Question: As you can see on the picture below and on JSFiddle <URL> I have some extra space in my text field of my form. It looks like for some reason it goes beyond the margin of the container. Any idea what the issue is?
Many thanks

HTML:
'''
<div id="contactwrapper">
<div class="block clear">
<div class="block-left">
<h1>Nous contacter</h1>
<div id="addressbox">
<h3>Centre de msd</h3>
<p> 546, avenue ffds dfdsfd</p>
<p> A-1234 fdfdfsf (Austria)</p>
<ul id="contact">
<li><i class="icon-phone-sign"></i> +352 691 123.456</li>
<li><i class="icon-envelope"></i><a href="#"> geyi@iyiyiy.com</a></li>
<li><i class="icon-map-marker"></i><a href="http://goo.gl/m2"> itineraire</a></li>
</ul>
</div> <!-- End DIV addressbox -->
</div> <!-- End DIV block-left -->
<div class="block-right"> <h1>Formulaire de contact</h1>
<!-- CONTACT FORM-->
<div class="contact-form">
<form id="contactfrm" method="post" class="clearfix">
<div class="clearfix">
<input id="name" name="name" placeholder="Nom" type="text" value="">
<input id="email" name="email" placeholder="Email" type="email" value="">
</div>
<textarea id="message" name="message" placeholder="Message et coordonnees"></textarea>
<input type="submit" value="Envoyer" name="submit">
<p class="success" style="display:none">Merci pour votre message!<br> Nous vous repondrons tres rapidement.</p>
<p class="error" style="clear:both;display:none;color:red; text-align:center">Erreur: E-mail non valide et/ou message vide.</p>
</form>
</div><!-- /.contact-form -->
</div> <!-- End DIV block-right -->
</div> <!-- End DIV Block -->
</div> <!-- End DIV Contactwrapper -->
'''
CSS:
'''
#contactwrapper {
margin-top: 30px;
padding-bottom: 30px;
position: relative;
display: block;
margin-right: auto;
margin-left: auto;
width: 980px;
background: #fff;
-webkit-box-shadow: 0px 0px 10px 2px #e0e0e0;
-moz-box-shadow: 0px 0px 10px 2px #e0e0e0;
box-shadow: 0px 0px 10px 2px #e0e0e0;
}
.block-left {
float: left;
box-sizing: border-box;
width: 50%;
padding-right: 20px;
}
.block-right {
float: right;
box-sizing: border-box;
width: 50%;
}
.clear:after { clear: both }
.clear { clear: both }
#addressbox p {
color: #333;
font-weight: 400;
font-size: 13px;
line-height: 12px;
}
#contact li {
display: inline;
padding-right: 5px;
color: #333;
list-style: none;
font-weight: 500;
font-size: 13px;
}
#contact li a {
border-bottom: none;
color: #333;
text-decoration: none;
font-weight: 500;
font-size: 13px;
}
.coach1 li {
margin: 0px;
margin-bottom: 3px;
margin-left: 10px;
padding: 0px;
color: #667878;
list-style-type: none;
font-weight: 300;
font-size: 14px;
}
.contact-form input[type=text] {
float: left;
width: 200px;
}
.contact-form input[type=email] {
float: right;
width: 200px;
}
.contact-form input[type=submit] {
float: right;
}
.contact-form textarea {
float: left;
height: 70px;
margin-bottom: 10px;
margin-top: 20px;
width: 100%;
}
/*************************************************************
/*************************************************************
* FORMS
*************************************************************/
form label { cursor: pointer }
form textarea,
form input[type=text],
form input[type=password],
form input[type=email] {
background: #d5d5d5 url('../images/form-bg.png') left top repeat-x;
border-top: 1px solid transparent;
border-right: 1px solid #d2d2d2;
border-bottom: 1px solid transparent;
border-left: 1px solid #d2d2d2;
color: #7c7c7c;
font-family: 'Arial', sans-serif;
padding: 6px 8px;
resize: none;
}
form input:focus,
form textarea:focus {
background: #d5d5d5 none;
border: 1px solid red;
outline: none;
}
form input[type=submit] {
background: #0064C4 url('../images/form-caret.png') right center no-repeat;
border: 0;
color: #fff;
cursor: pointer;
font-family: 'Arial', sans-serif;
font-size: 14px;
font-weight: normal;
padding: 8px 50px;
text-transform: uppercase;
}
'''
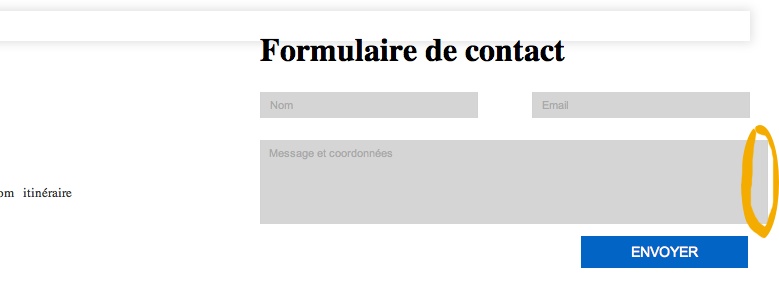
Answer: You declared 'block-right' div width as 50%. But 'textarea' width is overflowing parent one. Try:
'''
.block-right {
float: right;
box-sizing: border-box;
width: 50%;
overflow:hidden;
}
'''
<URL>